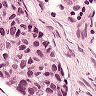
Metastatic tissue present: yes